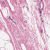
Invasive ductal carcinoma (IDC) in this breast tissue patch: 0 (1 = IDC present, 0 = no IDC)